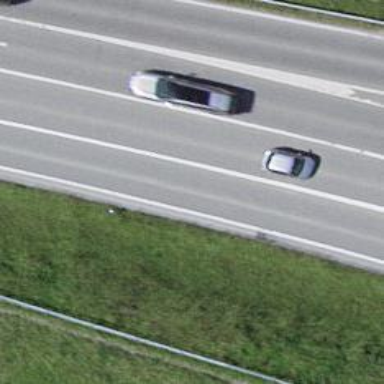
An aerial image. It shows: Primary link highway with asphalt surface.